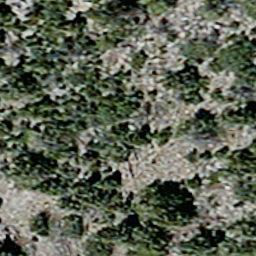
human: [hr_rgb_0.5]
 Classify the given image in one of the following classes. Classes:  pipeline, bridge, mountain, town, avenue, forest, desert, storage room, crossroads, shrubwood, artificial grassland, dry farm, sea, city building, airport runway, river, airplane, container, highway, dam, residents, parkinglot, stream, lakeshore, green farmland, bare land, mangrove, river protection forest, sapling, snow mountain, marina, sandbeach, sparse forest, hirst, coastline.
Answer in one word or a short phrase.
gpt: sparse forest